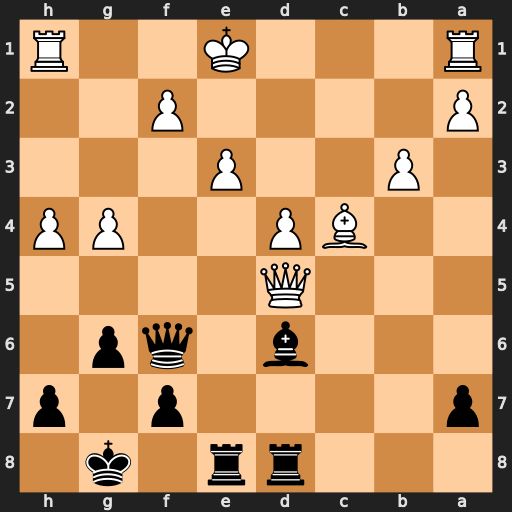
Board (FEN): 3rr1k1/p4p1p/3b1qp1/3Q4/2BP2PP/1P2P3/P4P2/R3K2R
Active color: b
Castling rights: KQ
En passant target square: -
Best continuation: Bb4+ Ke2 Rxd5